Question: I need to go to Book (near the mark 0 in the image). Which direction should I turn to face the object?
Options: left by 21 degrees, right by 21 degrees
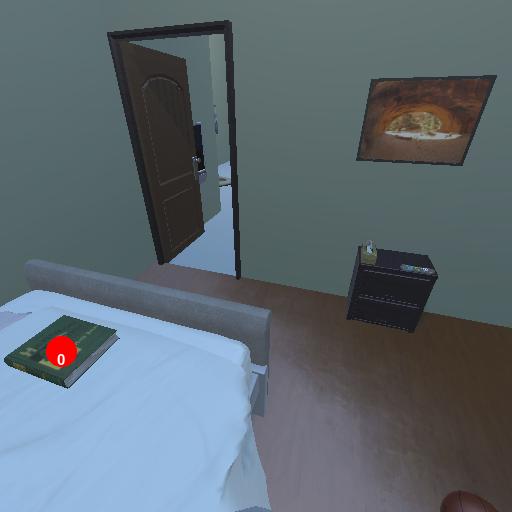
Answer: left by 21 degrees